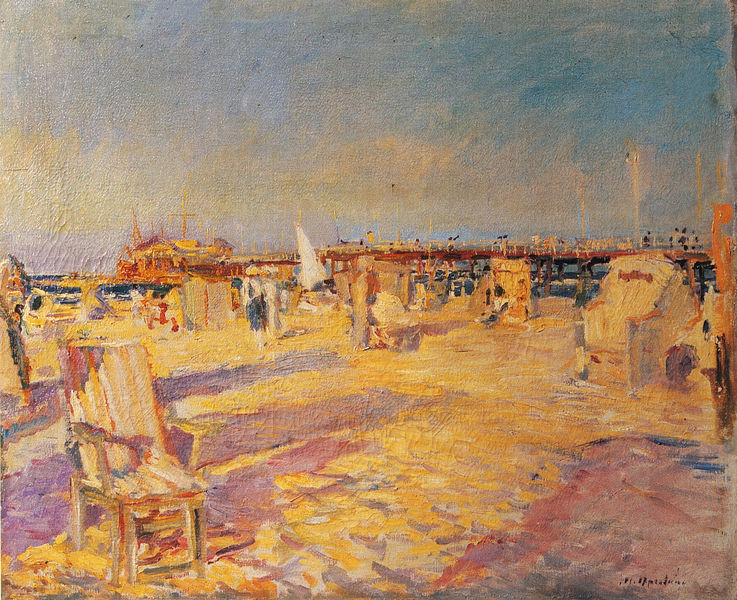
Titel: Ostseestrand-Timmendorf
Künstler: Josef Oppenheimer
Institution: (Privatbesitz)
Schlagwörter: blau, himmel, meer, schatten, wasser, wolken, badende, fluss, gelb, impressionismus, landschaft, menschen, sand, see, ufer, bunt, hell, licht, skizze, stuhl, stühle, weiss, haus, rot, wolke, leute, menge, mensch, horizont, häuser, brücke, sonne, boden, rosa, boot, kinder, aussicht, farbig, schiff, segel, segelboot, sommer, strand, sitz, süden, mast, warm, farben, modern, lila, violett, hütten, hafen, masten, luft, steg, freizeit, impressionistisch, monet, gestreift, streifen, stimmung, helligkeit, sandstrand, menschenmenge, wärme, verwischt, fähre, streben, strebe, anlegestelle, ungenau, postimpressionismus, brückenpfeiler, sommerfrische, honfleur, bootsanlegestelle, boudon, deauville, liegestuhl, liegestühle, meeresstrand, ostesee, peer, seebrücke, sonnenzubettgehen, strandkorb, strandkörbe, stüle